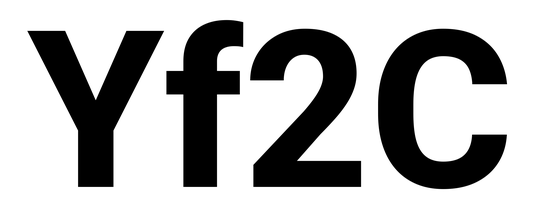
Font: Roboto_ExtraBold